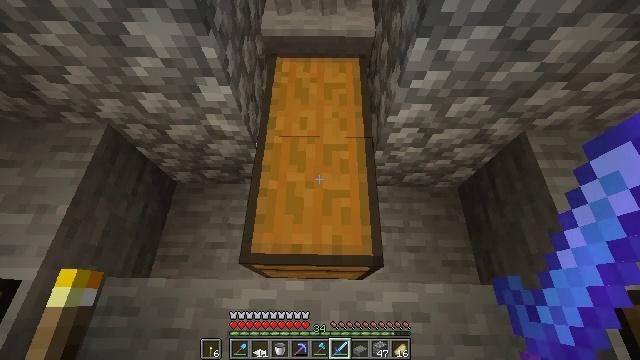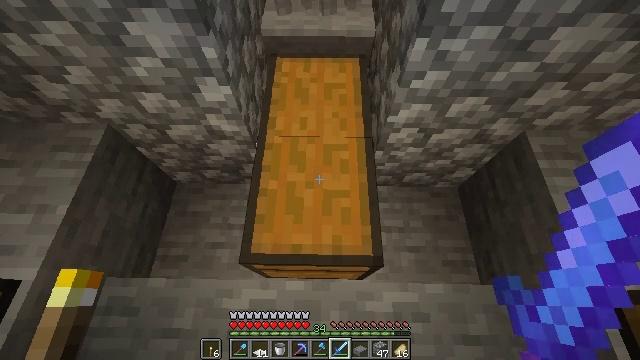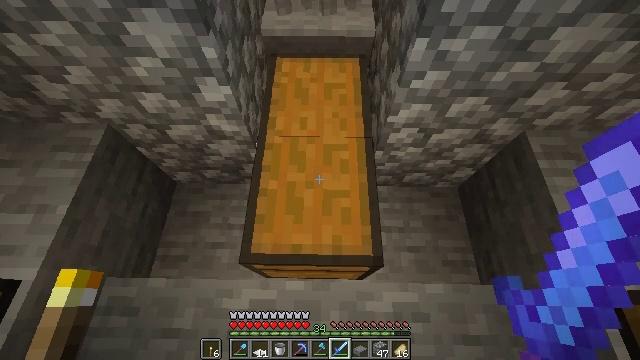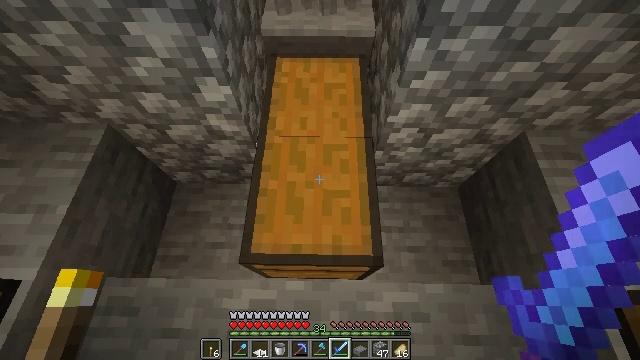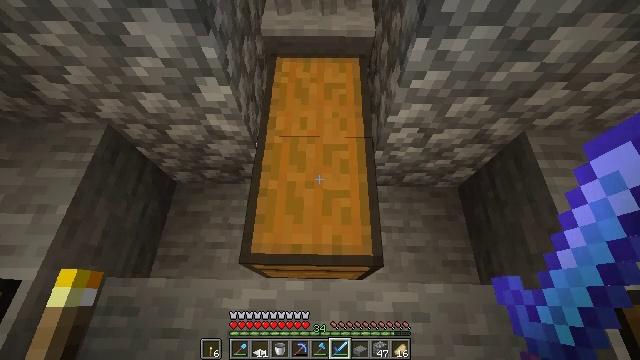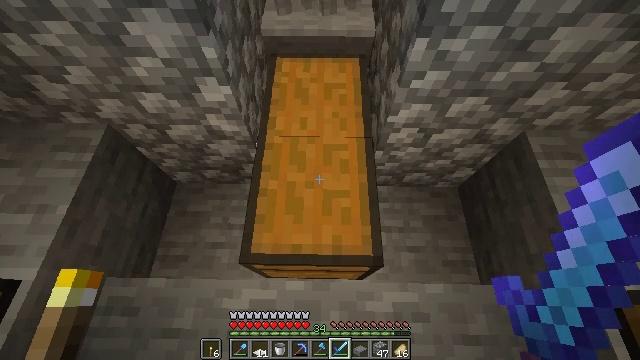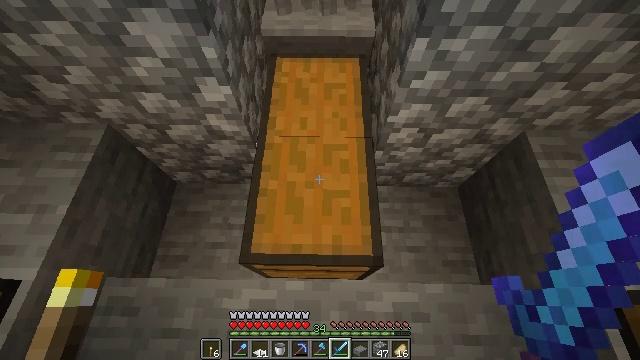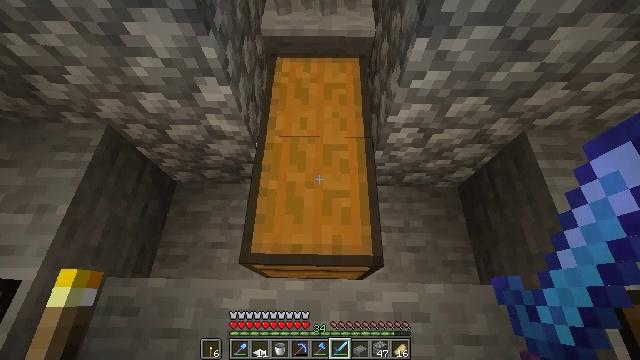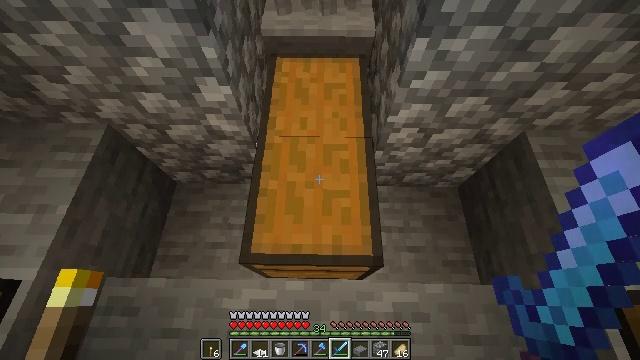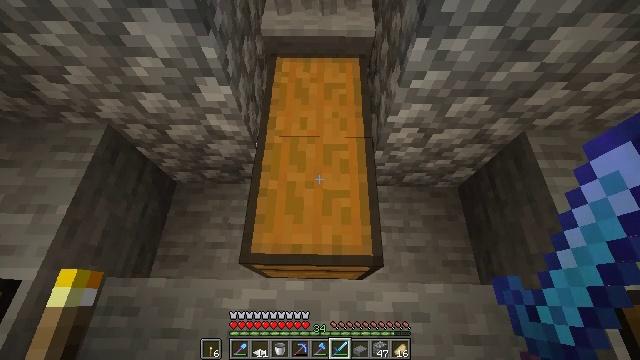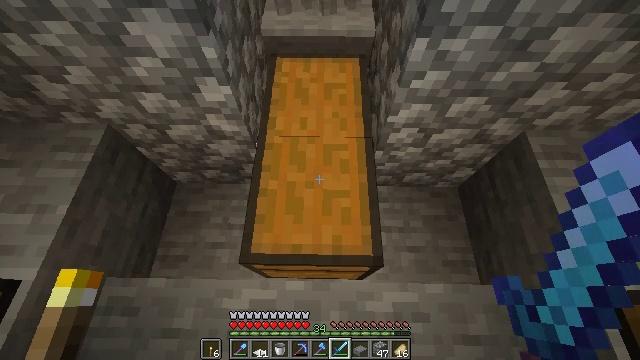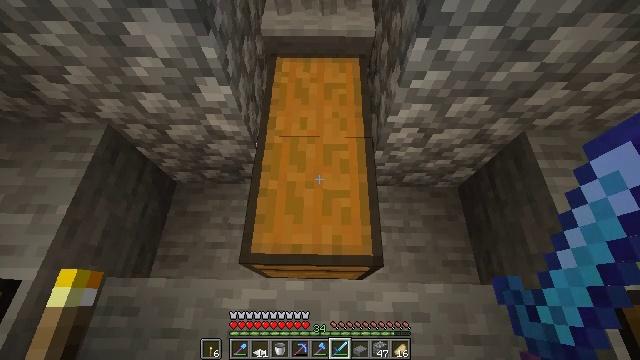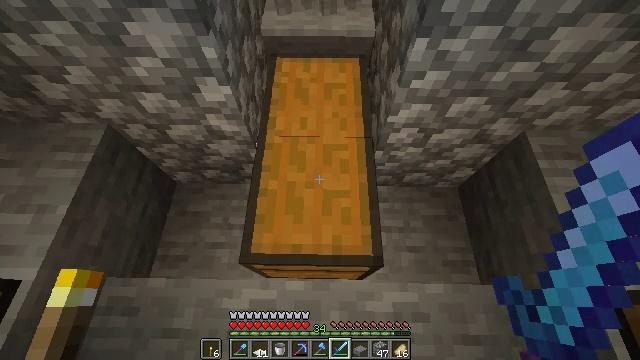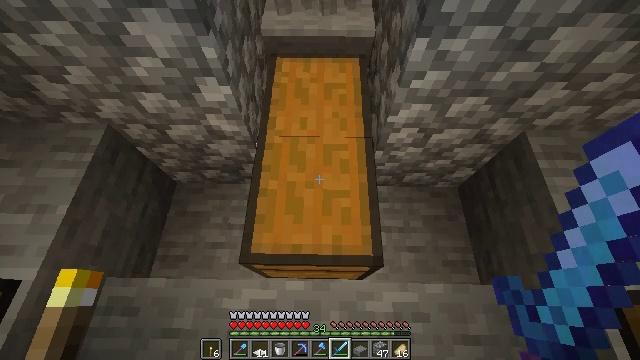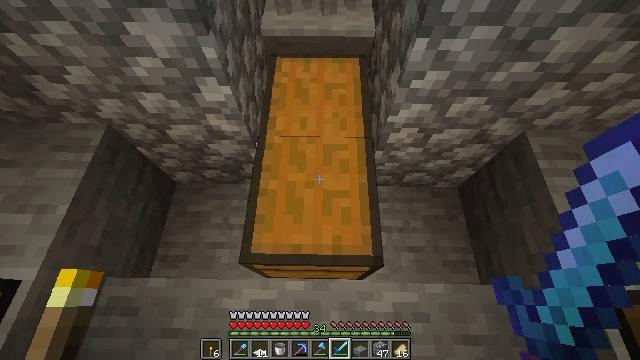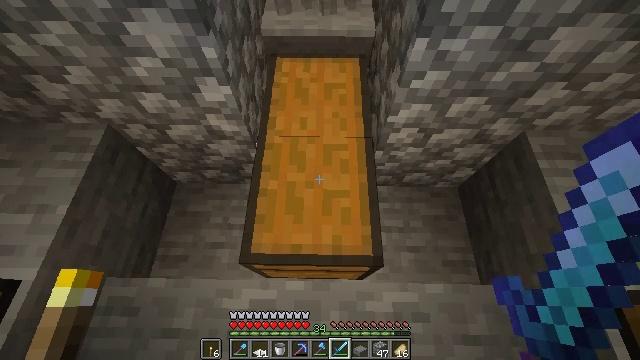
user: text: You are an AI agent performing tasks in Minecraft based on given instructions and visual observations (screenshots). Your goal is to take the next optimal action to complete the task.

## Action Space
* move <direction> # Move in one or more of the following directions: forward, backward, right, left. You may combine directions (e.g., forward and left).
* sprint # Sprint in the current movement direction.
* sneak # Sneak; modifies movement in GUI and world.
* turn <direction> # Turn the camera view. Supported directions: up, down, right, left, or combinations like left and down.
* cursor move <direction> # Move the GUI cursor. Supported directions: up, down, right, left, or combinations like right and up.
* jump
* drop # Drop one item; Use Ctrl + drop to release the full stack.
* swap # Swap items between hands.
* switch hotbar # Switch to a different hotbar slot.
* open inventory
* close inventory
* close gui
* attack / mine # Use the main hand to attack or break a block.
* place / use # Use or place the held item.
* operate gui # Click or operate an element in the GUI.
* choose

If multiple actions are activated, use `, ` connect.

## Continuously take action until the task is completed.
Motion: motion action
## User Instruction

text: Drop a diamond sword.
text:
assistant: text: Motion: no_op
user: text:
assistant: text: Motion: no_op
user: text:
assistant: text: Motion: no_op
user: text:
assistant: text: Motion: no_op
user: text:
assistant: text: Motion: no_op
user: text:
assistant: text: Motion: no_op
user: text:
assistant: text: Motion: no_op
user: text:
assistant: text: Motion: no_op
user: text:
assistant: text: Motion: no_op
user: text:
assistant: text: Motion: no_op
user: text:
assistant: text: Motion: no_op
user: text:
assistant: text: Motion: no_op
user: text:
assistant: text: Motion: no_op
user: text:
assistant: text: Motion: no_op
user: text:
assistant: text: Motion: no_op
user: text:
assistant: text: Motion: no_op
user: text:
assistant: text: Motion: no_op
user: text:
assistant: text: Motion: no_op
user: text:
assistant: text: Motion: no_op
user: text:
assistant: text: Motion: no_op
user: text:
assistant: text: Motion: no_op
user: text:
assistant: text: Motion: no_op
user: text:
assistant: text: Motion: no_op
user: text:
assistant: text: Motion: no_op
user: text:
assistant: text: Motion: no_op
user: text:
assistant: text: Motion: no_op
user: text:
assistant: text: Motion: no_op
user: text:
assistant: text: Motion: no_op
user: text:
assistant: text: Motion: no_op
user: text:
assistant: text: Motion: no_op